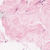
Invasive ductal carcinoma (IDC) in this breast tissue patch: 0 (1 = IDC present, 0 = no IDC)